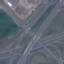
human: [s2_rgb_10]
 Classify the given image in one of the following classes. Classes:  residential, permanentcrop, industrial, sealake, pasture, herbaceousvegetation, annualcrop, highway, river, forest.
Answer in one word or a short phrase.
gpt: Highway